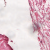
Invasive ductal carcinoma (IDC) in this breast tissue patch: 0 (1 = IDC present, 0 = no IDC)